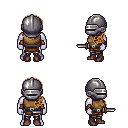
a pixel art fantasy rpg character, male body template, dark elf, purple skin, leather chest armor, metal pants, brown left-swept hairstyle, metal helm, leather bracers, maroon shoes, dagger, four views (front, back, left, right), 2x2 character sprite sheet, small pixel art, hard edges, no anti-aliasing